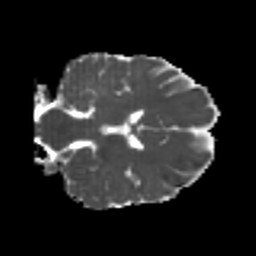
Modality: MD
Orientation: coronal
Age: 22
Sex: male
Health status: healthy
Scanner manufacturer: philips
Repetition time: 7.388 s
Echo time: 0.08599 s